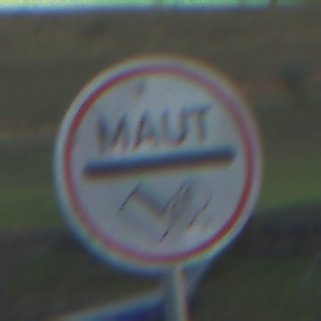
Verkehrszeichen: MautflichtigeStrecke
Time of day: SunriseSunset
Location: Outdoor (RoadRail)
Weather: PartlyCloudy
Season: NotSpecified
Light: Natural